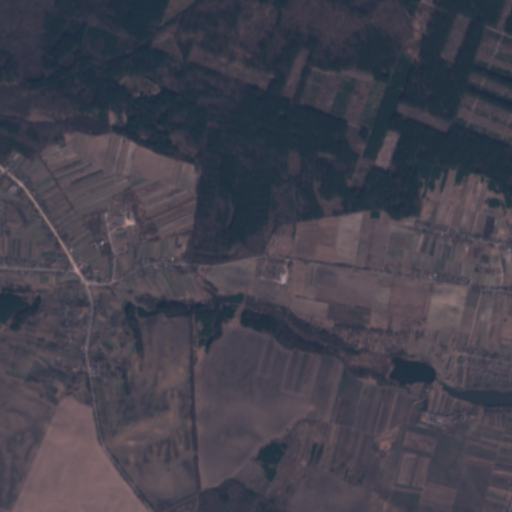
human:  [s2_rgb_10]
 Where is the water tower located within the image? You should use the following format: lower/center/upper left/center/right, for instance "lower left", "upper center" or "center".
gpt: The water tower is located in the lower left of the image.
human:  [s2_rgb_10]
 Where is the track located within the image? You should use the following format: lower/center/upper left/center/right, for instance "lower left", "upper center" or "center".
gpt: There is no track in the image.